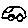
Label: car